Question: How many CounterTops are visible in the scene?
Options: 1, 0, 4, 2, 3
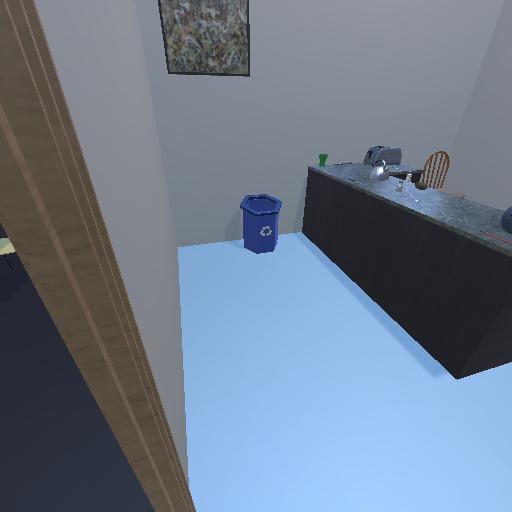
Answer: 1